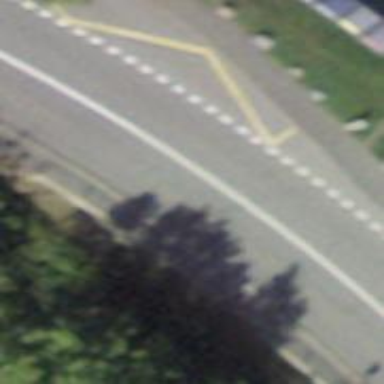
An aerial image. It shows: Asphalt footway that serves as sidewalk on bridge.